Question: I've worked with userforms in VBA a bit and know some of the tricks for looping through all controls. However, I'm running into issues with this one, and need a way to read the values of the line and reason columns into arrays based upon the values of and . The possible values for these two columns are in the picture.
Basically what I need is something like
'''
For Each ctl In Me.Controls
If somectl.Value = "Kitting" And otherctl.Value = "1" Then
ReDim Preserve somearray(i)
somearray(i) = ctl.Value
End If
Next ctl
'''

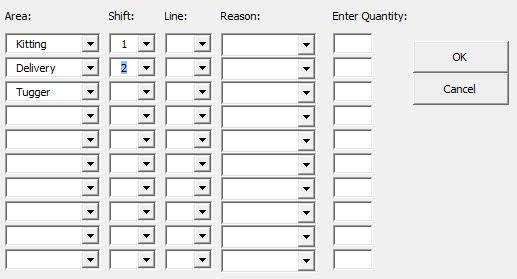
Answer: If you've manage to standardized your naming, you can do it like this:
'''
Private Sub CommandButton1_Click()
Dim i As Integer
Dim areaCB As MSForms.ComboBox
Dim shiftCB As MSForms.ComboBox
Dim reasonCB As MSForms.ComboBox
Dim somearray
For i = 1 To 3 ' 3 or more depending on how may you have in your form
Set areaCB = Me.Controls("areadd" & i)
Set shiftCB = Me.Controls("shiftdd" & i)
Set reasonCB = Me.Controls("reasondd" & i)
If areaCB.Value = "Kitting" _
And shiftCB.Value = "1" Then
If IsArray(somearray) Then
ReDim Preserve somearray(UBound(somearray) + 1)
somearray(UBound(somearray)) = reasonCB.Value
Else
somearray = Array(reasonCB.Value)
End If
End If
Next
End Sub
'''
So for example in , is the row number.
Correspondingly, the next to it to the right is and so on.
This is just to give you idea. Modify it to suit your needs.